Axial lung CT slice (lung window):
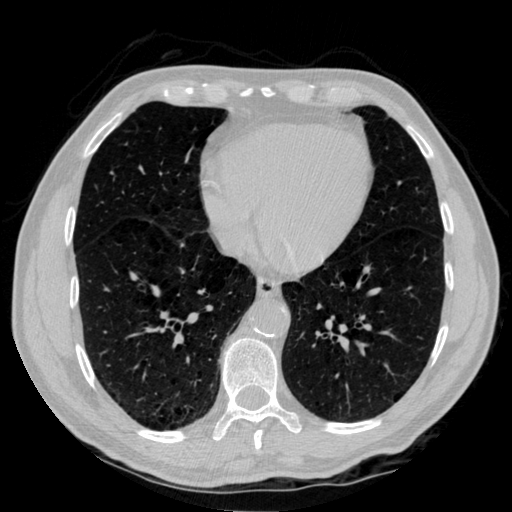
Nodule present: no